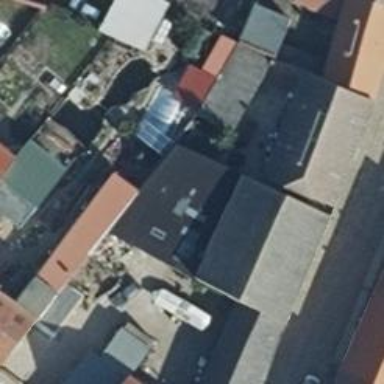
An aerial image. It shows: Gabled house with gray roof tiles. The roof is oriented along and has traditional look.